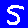
Digit: 5